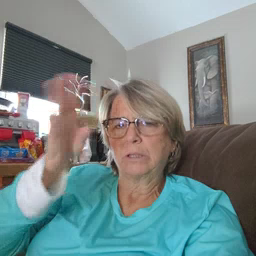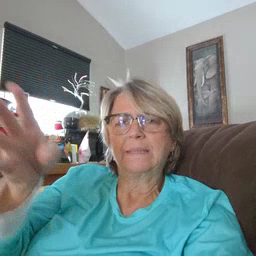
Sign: pretend